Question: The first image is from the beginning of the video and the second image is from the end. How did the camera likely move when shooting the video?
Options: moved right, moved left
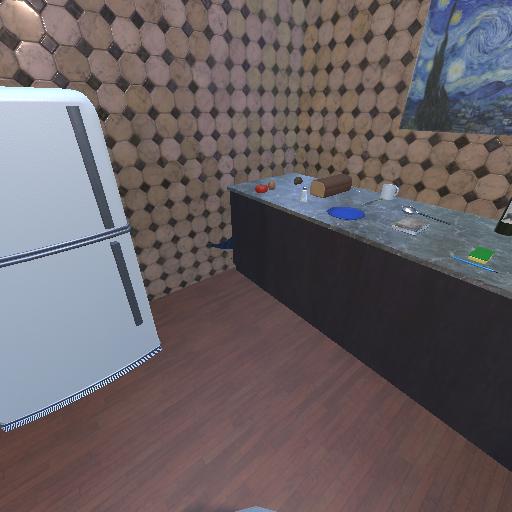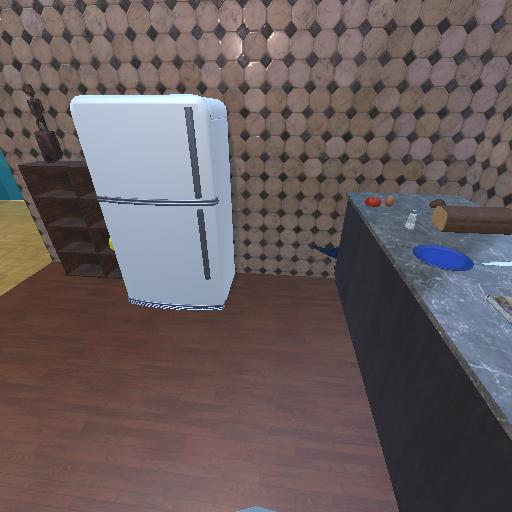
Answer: moved right